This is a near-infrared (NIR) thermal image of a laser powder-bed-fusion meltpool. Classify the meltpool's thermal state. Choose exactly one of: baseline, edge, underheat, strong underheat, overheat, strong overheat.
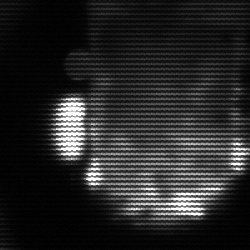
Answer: baseline